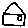
Label: house